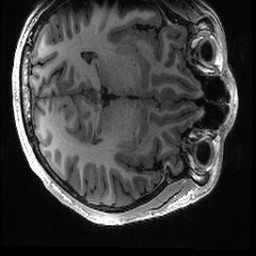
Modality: T1w
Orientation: axial